Interaction volume radius: 5 \u00c5
Interaction volume height: 15 \u00c5
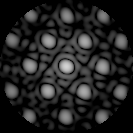
Disorder parameter: 0.1886